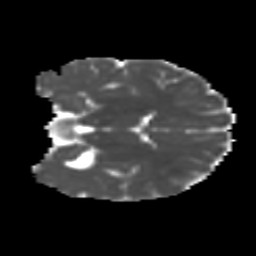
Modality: MD
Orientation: coronal
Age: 11
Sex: male
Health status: ill
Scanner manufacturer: ge
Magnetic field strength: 3 T
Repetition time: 6.752 s
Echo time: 0.079 s